Interaction volume radius: 10 \u00c5
Interaction volume height: 25 \u00c5
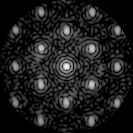
Disorder parameter: 0.2827